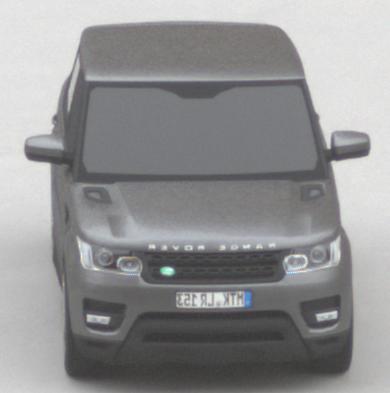
Make: Land Rover
Model: Range Rover Sport 5.0 V8 SC
Detailed model: Range Rover Sport (II)
Model produced from: 2013/09
Model produced until: 2015/07
Doors: 5
Color: gray
Road condition: dry road
Daytime: midday
Contrast: low contrast